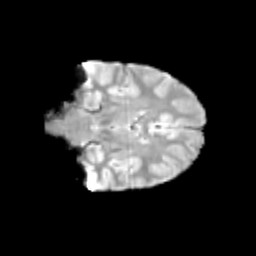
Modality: T2w
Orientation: coronal
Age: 13
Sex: male
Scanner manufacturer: siemens
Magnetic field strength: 3 T
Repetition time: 3.8 s
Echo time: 0.07 s